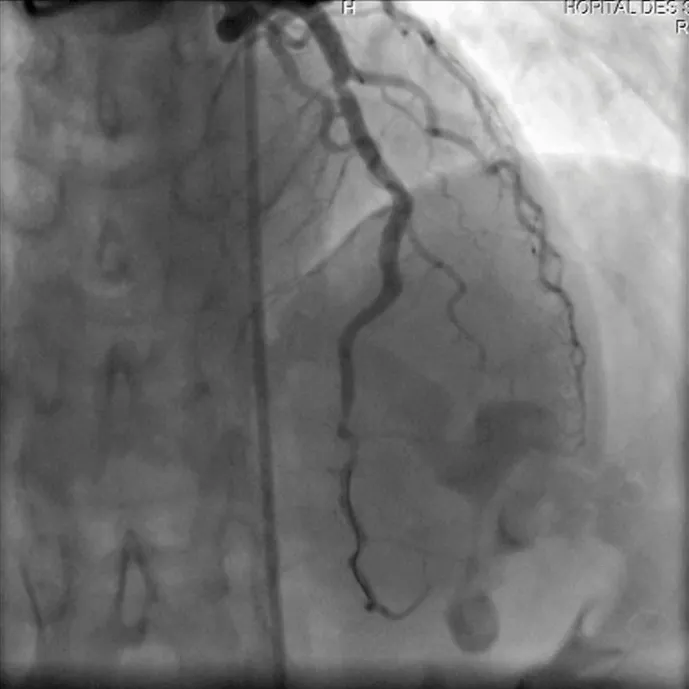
coronary angiography showing percutaneous coronary intervention (PCI) of the left anterior descending artery with implantation of 2 stents.
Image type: radiology (x_ray)